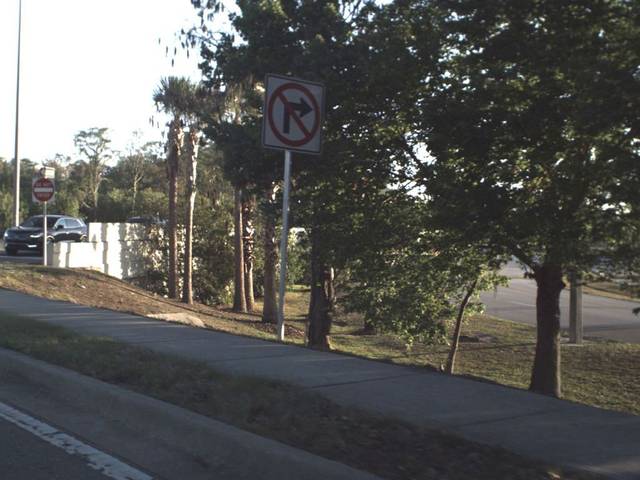
Region: United States
Coordinates: 28.513, -81.421